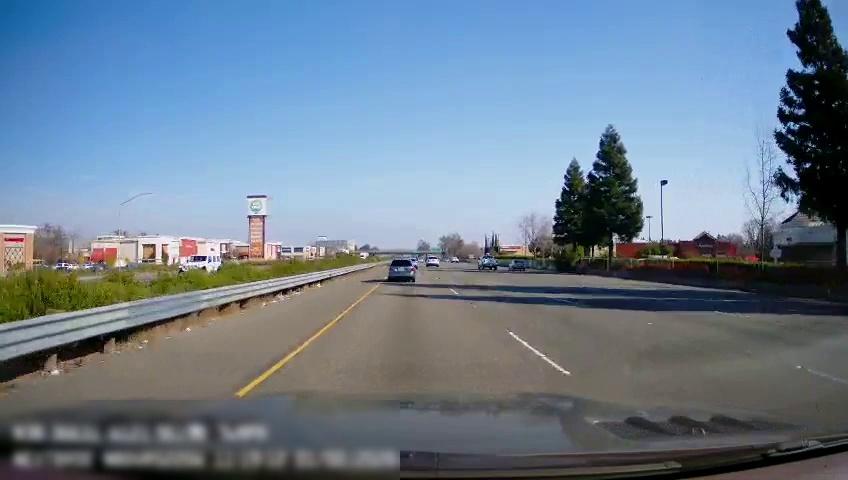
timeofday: Day
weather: Sunny
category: Drivable Space
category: Drivable Space
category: Vehicles | Car
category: Vehicles | SUV
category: Vehicles | SUV
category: Vehicles | Car
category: Vehicles | Truck
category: Vehicles | Car
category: Vehicles | Car
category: Lanes | Current Lane
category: Lanes | Current Lane
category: Lanes | Alternate Lane
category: Traffic | Lights
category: Traffic | Lights